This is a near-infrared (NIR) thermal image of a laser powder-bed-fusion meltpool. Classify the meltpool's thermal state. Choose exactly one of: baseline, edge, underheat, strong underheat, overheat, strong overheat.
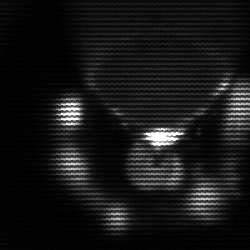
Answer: edge